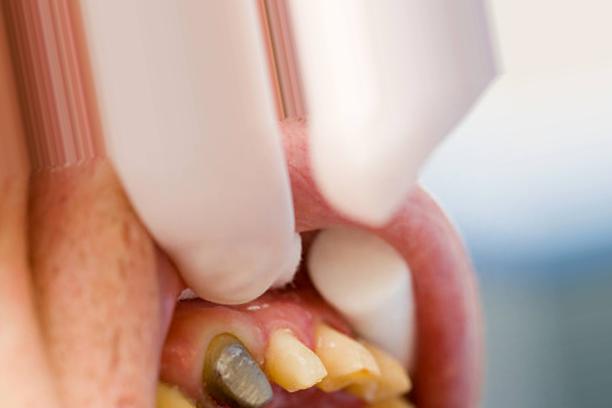
Condition: Tooth Discoloration